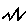
Label: zigzag